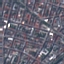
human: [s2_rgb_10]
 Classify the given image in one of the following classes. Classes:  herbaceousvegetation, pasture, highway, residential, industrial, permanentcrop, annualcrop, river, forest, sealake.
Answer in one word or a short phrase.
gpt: Residential